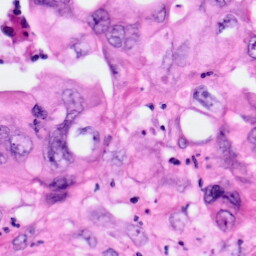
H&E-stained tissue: Pancreatic